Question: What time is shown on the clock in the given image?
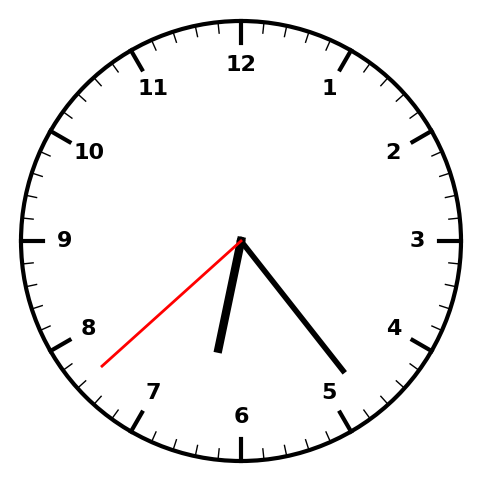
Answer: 06:23:38